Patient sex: M
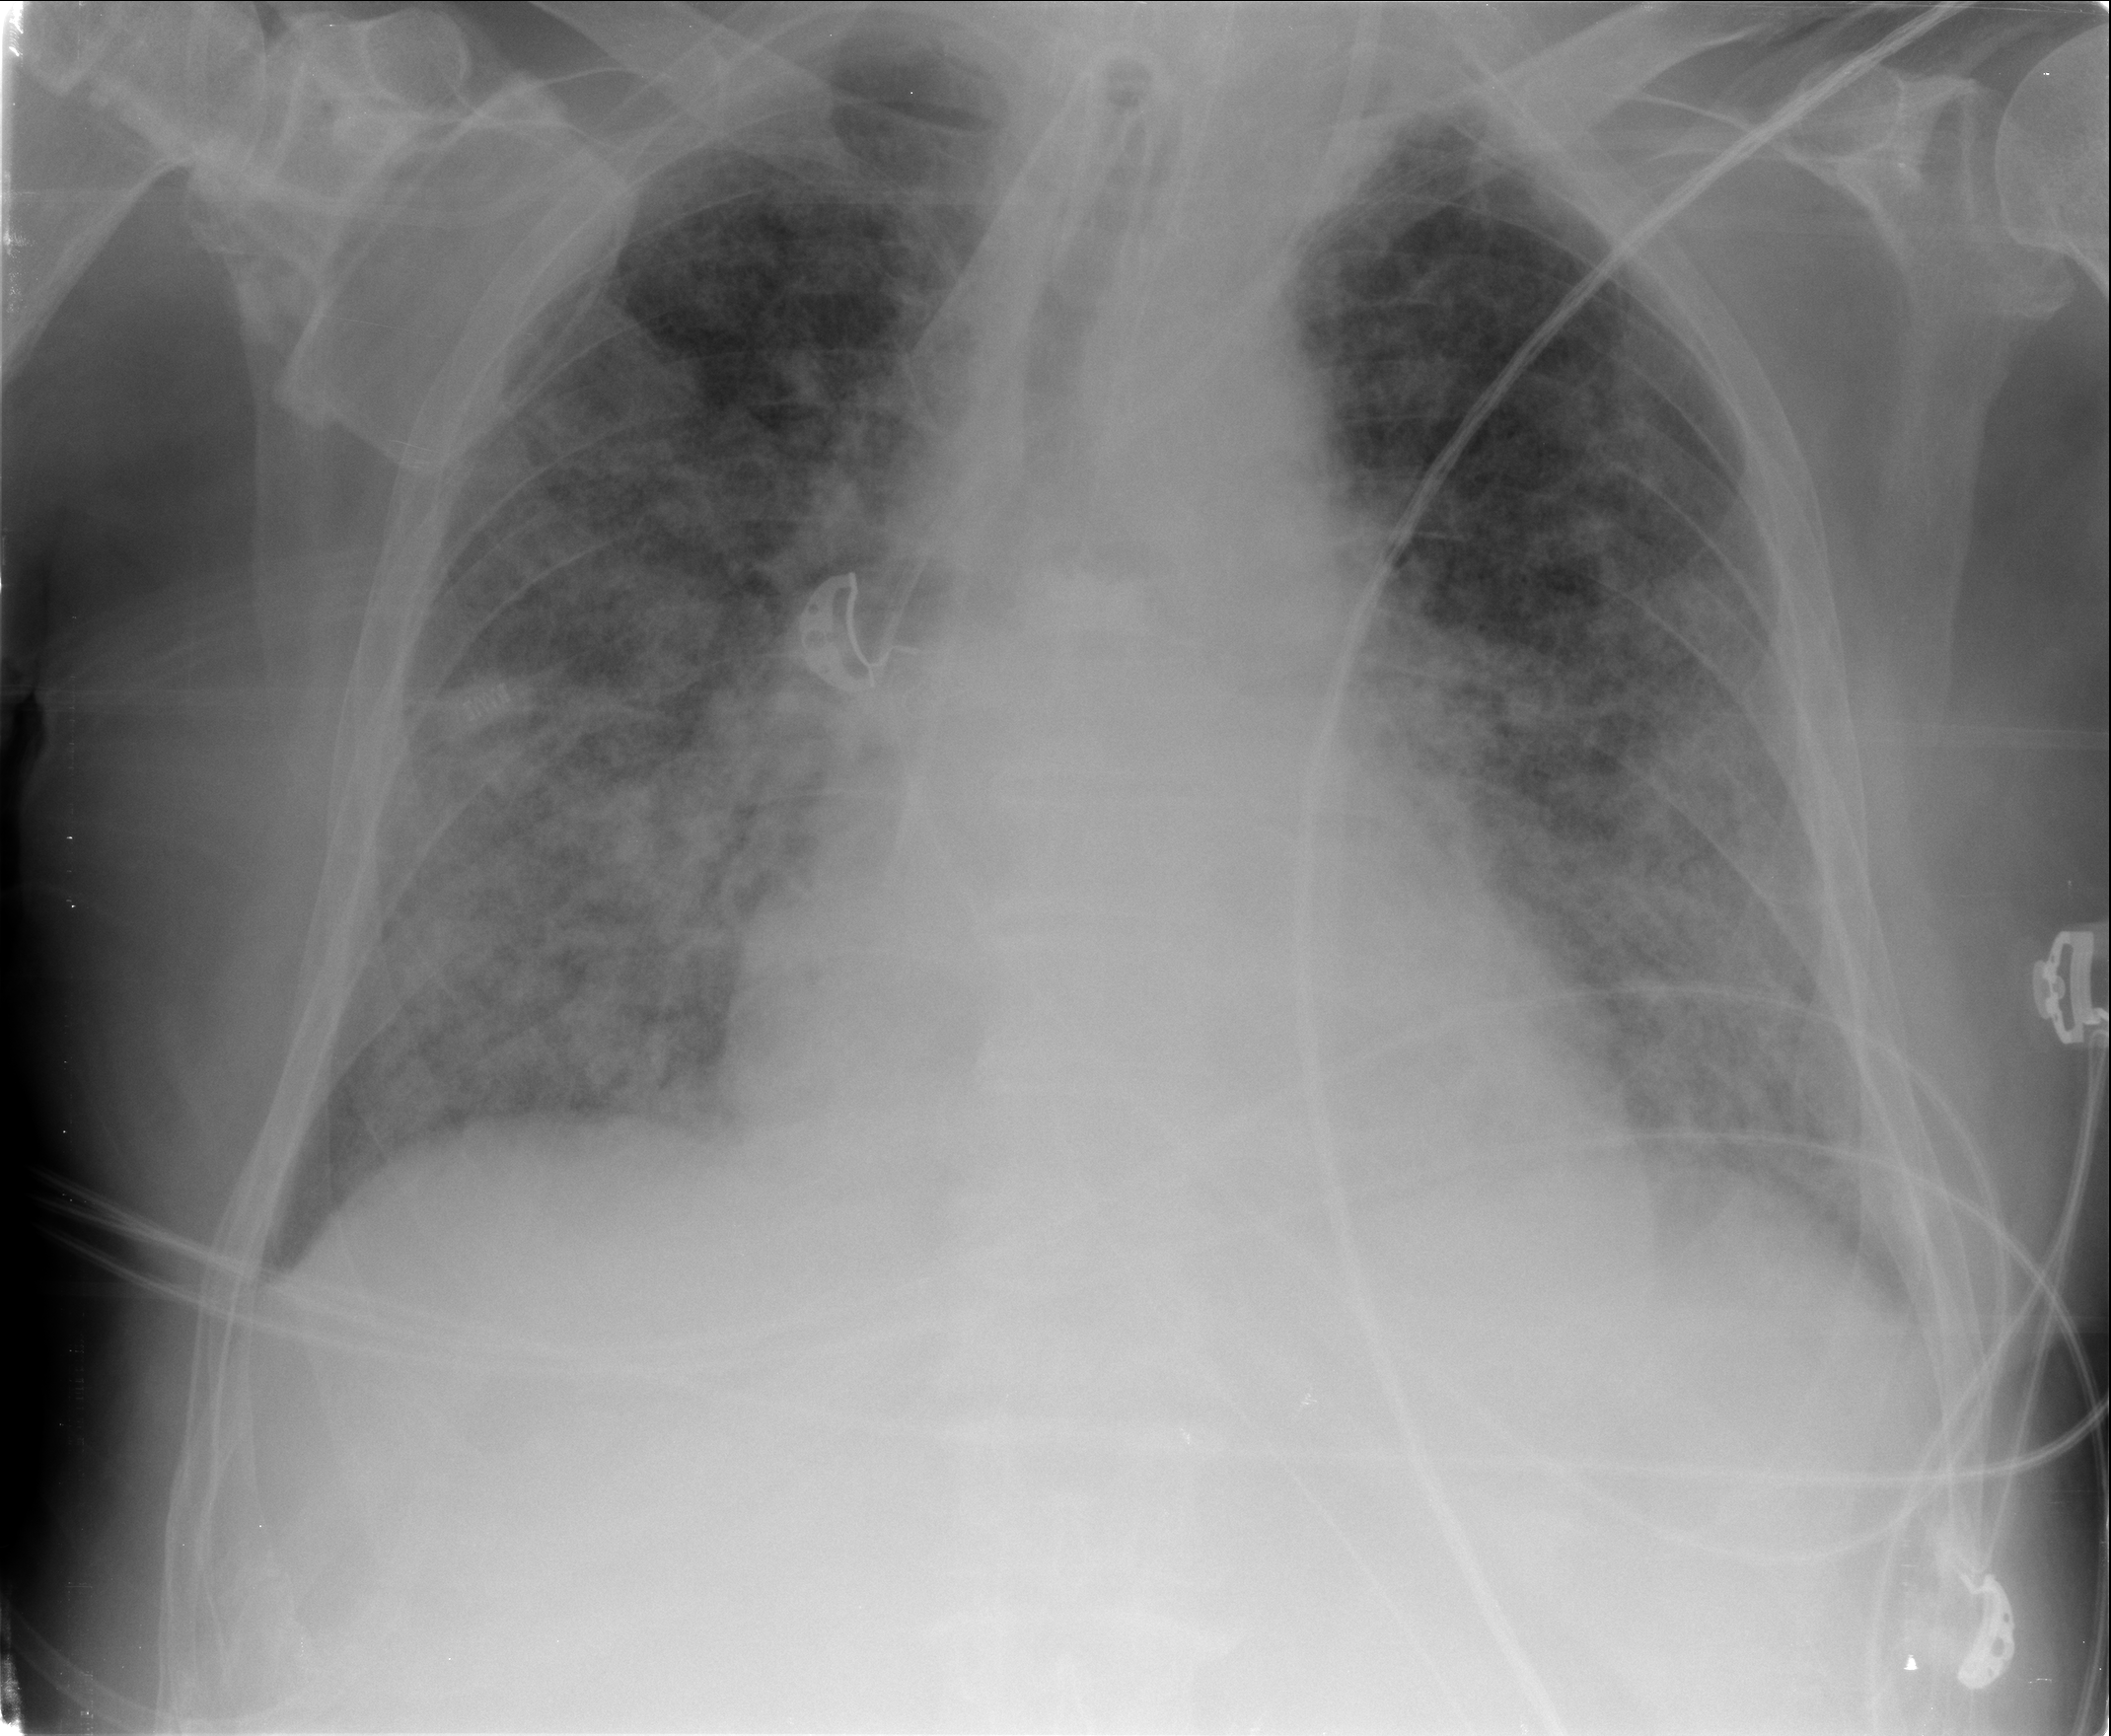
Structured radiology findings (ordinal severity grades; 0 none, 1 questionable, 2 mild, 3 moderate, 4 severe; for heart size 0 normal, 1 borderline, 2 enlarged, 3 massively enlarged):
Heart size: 1
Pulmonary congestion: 3
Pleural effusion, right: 2
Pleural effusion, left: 2
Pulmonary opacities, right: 3
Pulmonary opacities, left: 3
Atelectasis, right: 2
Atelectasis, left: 2